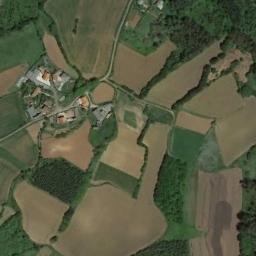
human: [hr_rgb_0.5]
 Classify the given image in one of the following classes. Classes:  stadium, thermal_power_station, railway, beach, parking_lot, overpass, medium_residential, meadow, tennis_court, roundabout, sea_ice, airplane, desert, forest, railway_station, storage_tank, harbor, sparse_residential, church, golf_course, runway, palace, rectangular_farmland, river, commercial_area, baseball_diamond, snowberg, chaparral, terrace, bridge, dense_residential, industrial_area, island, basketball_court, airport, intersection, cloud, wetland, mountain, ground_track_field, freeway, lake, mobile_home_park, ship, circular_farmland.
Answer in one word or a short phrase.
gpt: rectangular_farmland